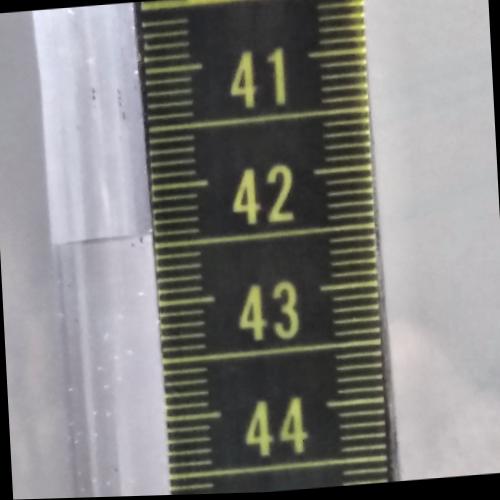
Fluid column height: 42.4 cm